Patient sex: M
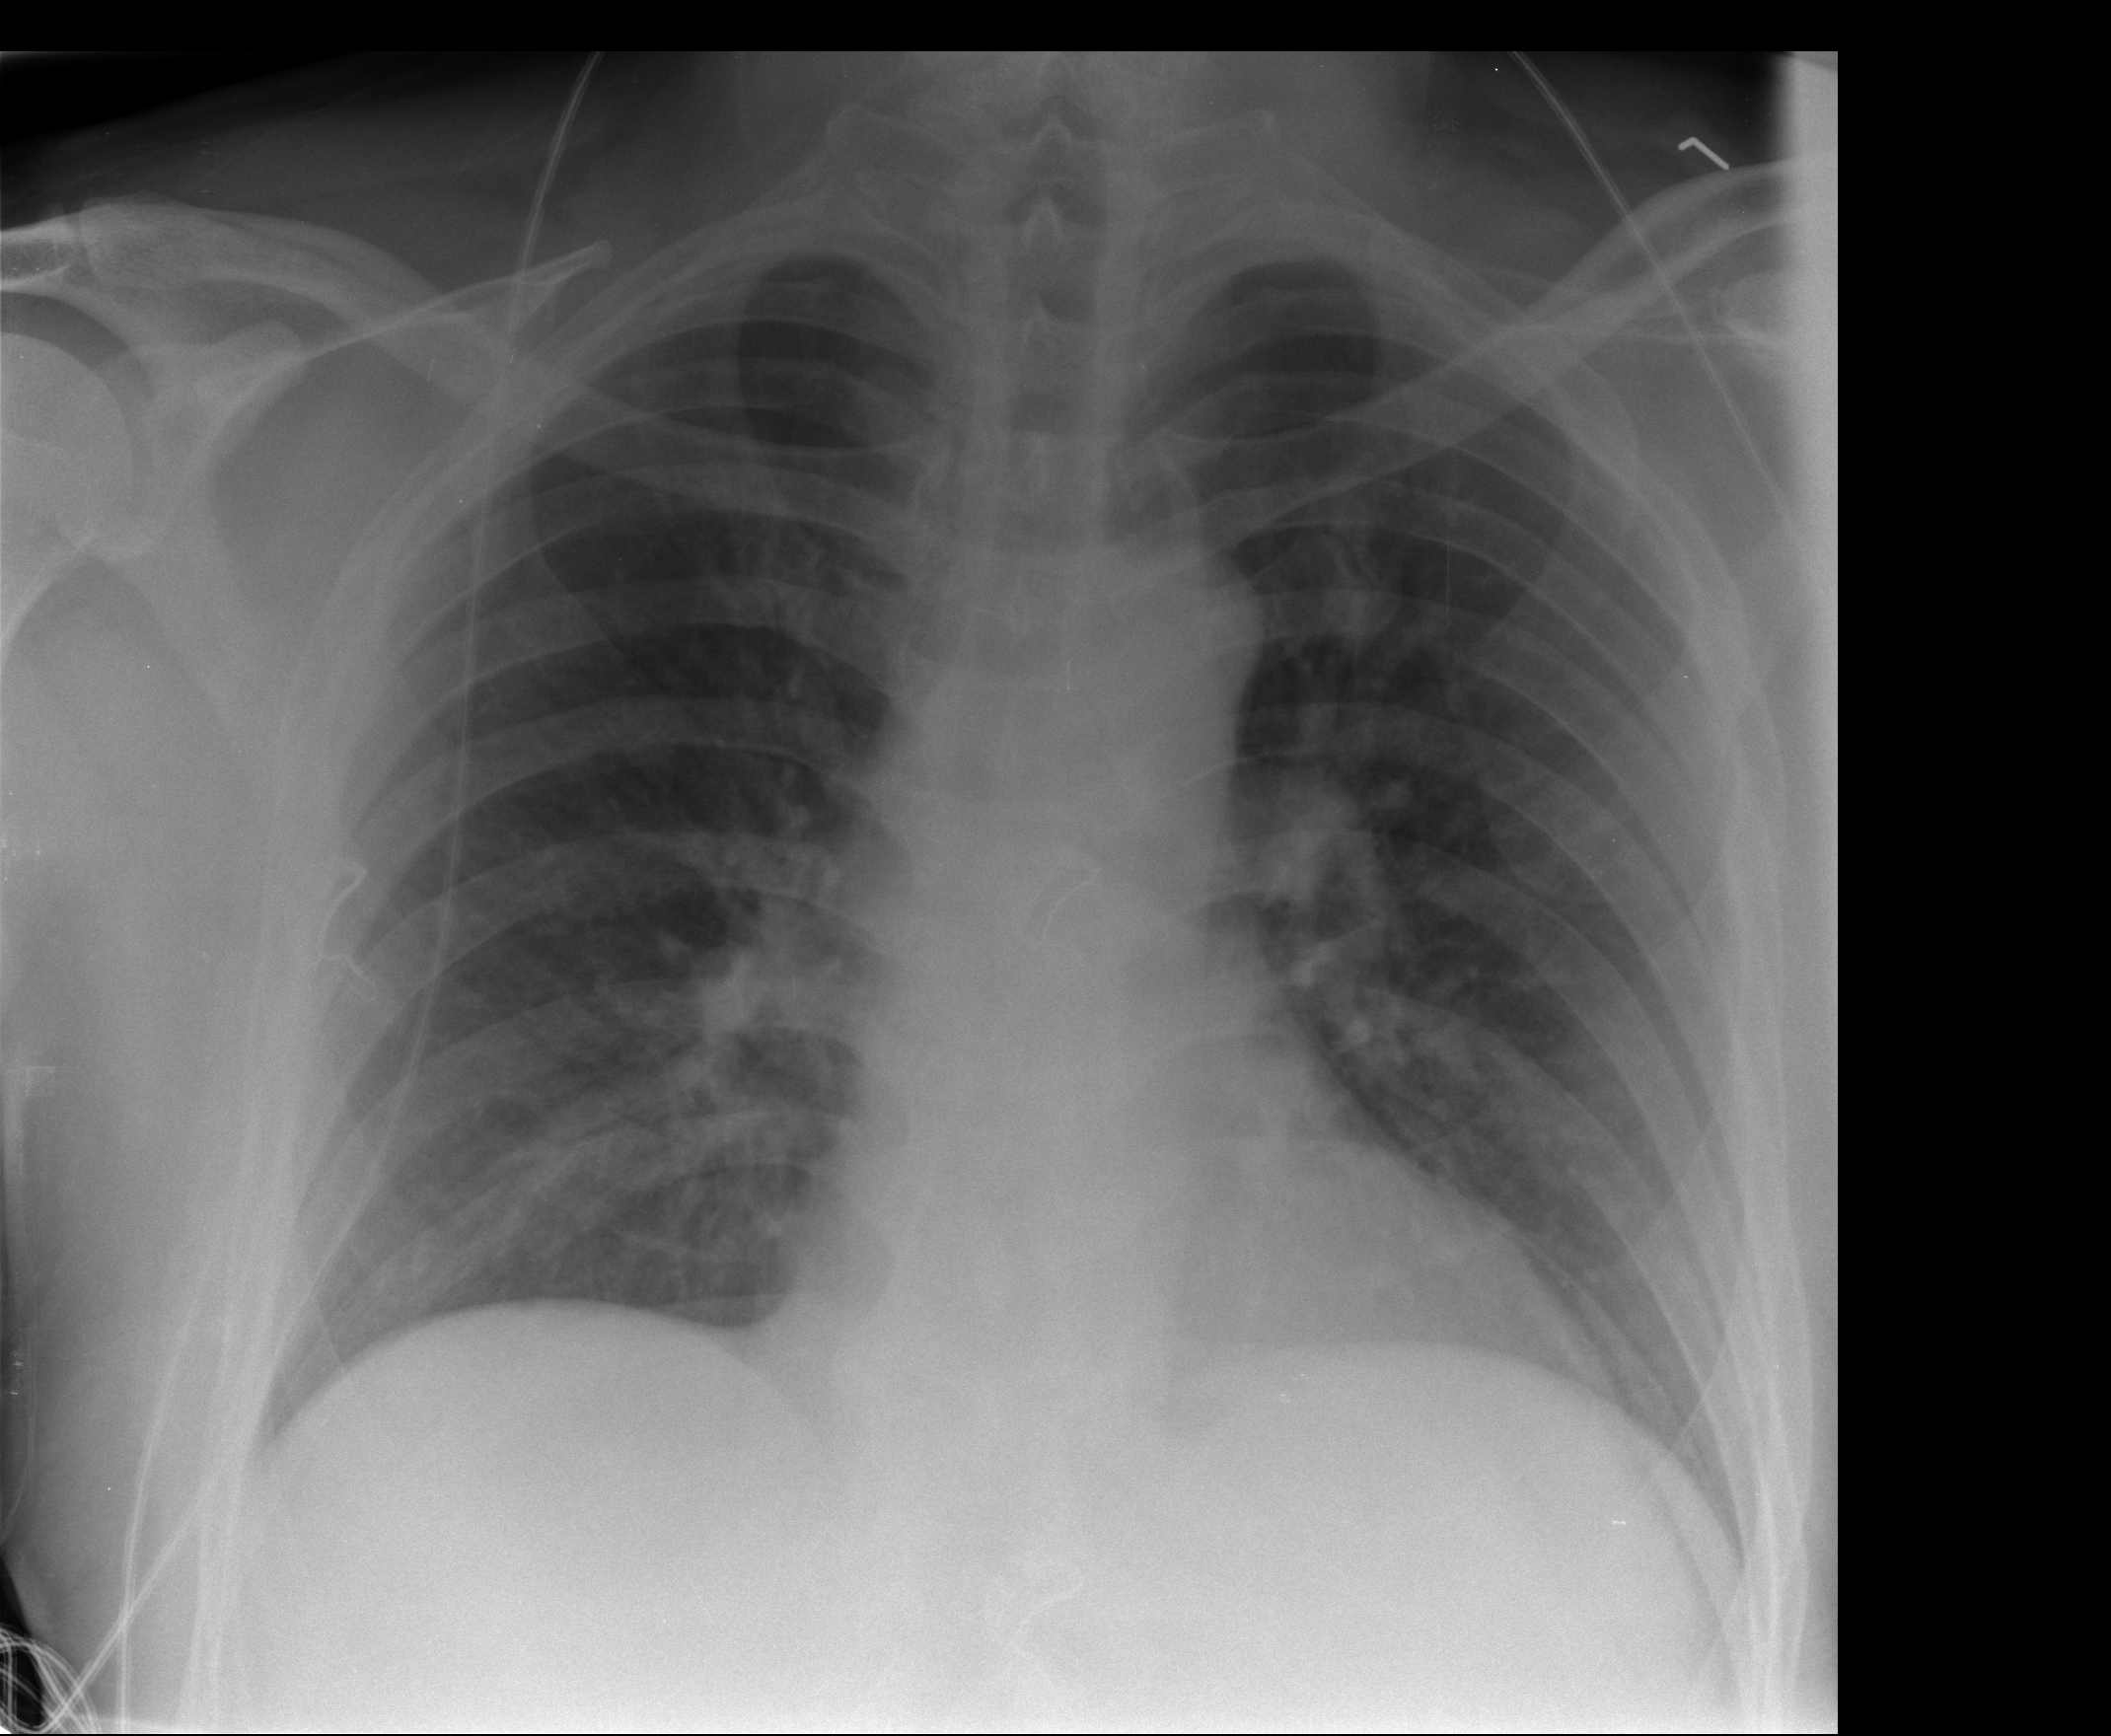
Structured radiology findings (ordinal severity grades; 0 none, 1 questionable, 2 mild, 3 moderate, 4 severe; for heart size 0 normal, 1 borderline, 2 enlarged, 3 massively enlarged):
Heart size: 1
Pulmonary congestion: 2
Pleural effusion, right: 0
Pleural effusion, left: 0
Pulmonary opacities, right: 0
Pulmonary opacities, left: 0
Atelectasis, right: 2
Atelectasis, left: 0